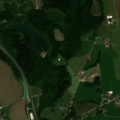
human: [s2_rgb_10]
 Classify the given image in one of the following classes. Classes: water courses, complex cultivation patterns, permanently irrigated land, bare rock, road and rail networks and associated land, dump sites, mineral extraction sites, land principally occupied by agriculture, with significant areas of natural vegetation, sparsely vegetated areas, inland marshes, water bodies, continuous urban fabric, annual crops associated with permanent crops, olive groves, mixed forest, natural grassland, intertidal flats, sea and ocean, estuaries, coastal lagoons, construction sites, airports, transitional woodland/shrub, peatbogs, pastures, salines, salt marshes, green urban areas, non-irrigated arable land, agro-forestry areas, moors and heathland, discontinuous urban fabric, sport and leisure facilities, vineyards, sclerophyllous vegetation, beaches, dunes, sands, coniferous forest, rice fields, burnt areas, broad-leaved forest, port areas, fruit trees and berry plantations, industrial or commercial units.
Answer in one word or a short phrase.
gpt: industrial or commercial units, mineral extraction sites, non-irrigated arable land, pastures, land principally occupied by agriculture, with significant areas of natural vegetation, mixed forest